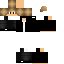
A male human skin with medium skin, wearing brown long hair dressed in a blue hoodie and black pants, featuring a closed mouth.